Aerial crown-view tile of a tropical tree (Barro Colorado Island, Panama), acquired 20250818:
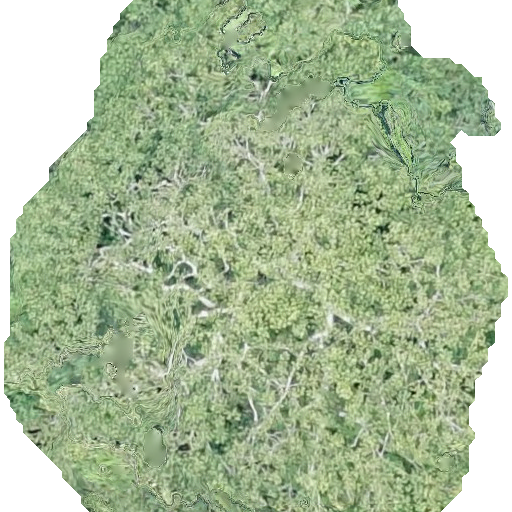
Species: Sterculia apetala
GBIF accepted scientific name: Sterculia apetala
Crown area: 345.499 m²